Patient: sex M, age 76
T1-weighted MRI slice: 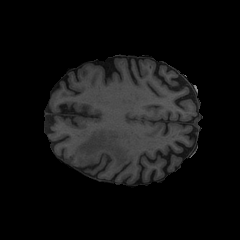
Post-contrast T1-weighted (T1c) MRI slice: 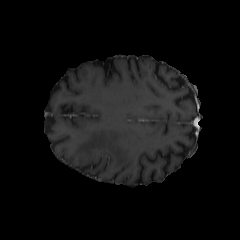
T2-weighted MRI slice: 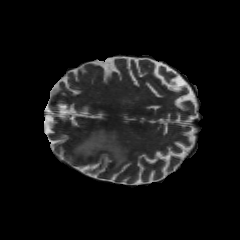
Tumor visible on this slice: yes
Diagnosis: Glioblastoma, IDH-wildtype
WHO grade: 4